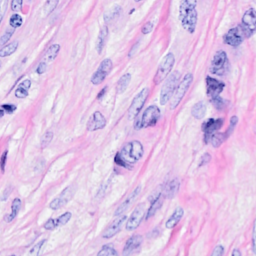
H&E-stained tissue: Breast